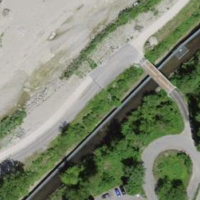
EUNIS habitat code: 55
Species observed at this site:
Tussilago farfara